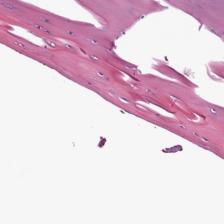
Label: Non-Tumor